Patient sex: F
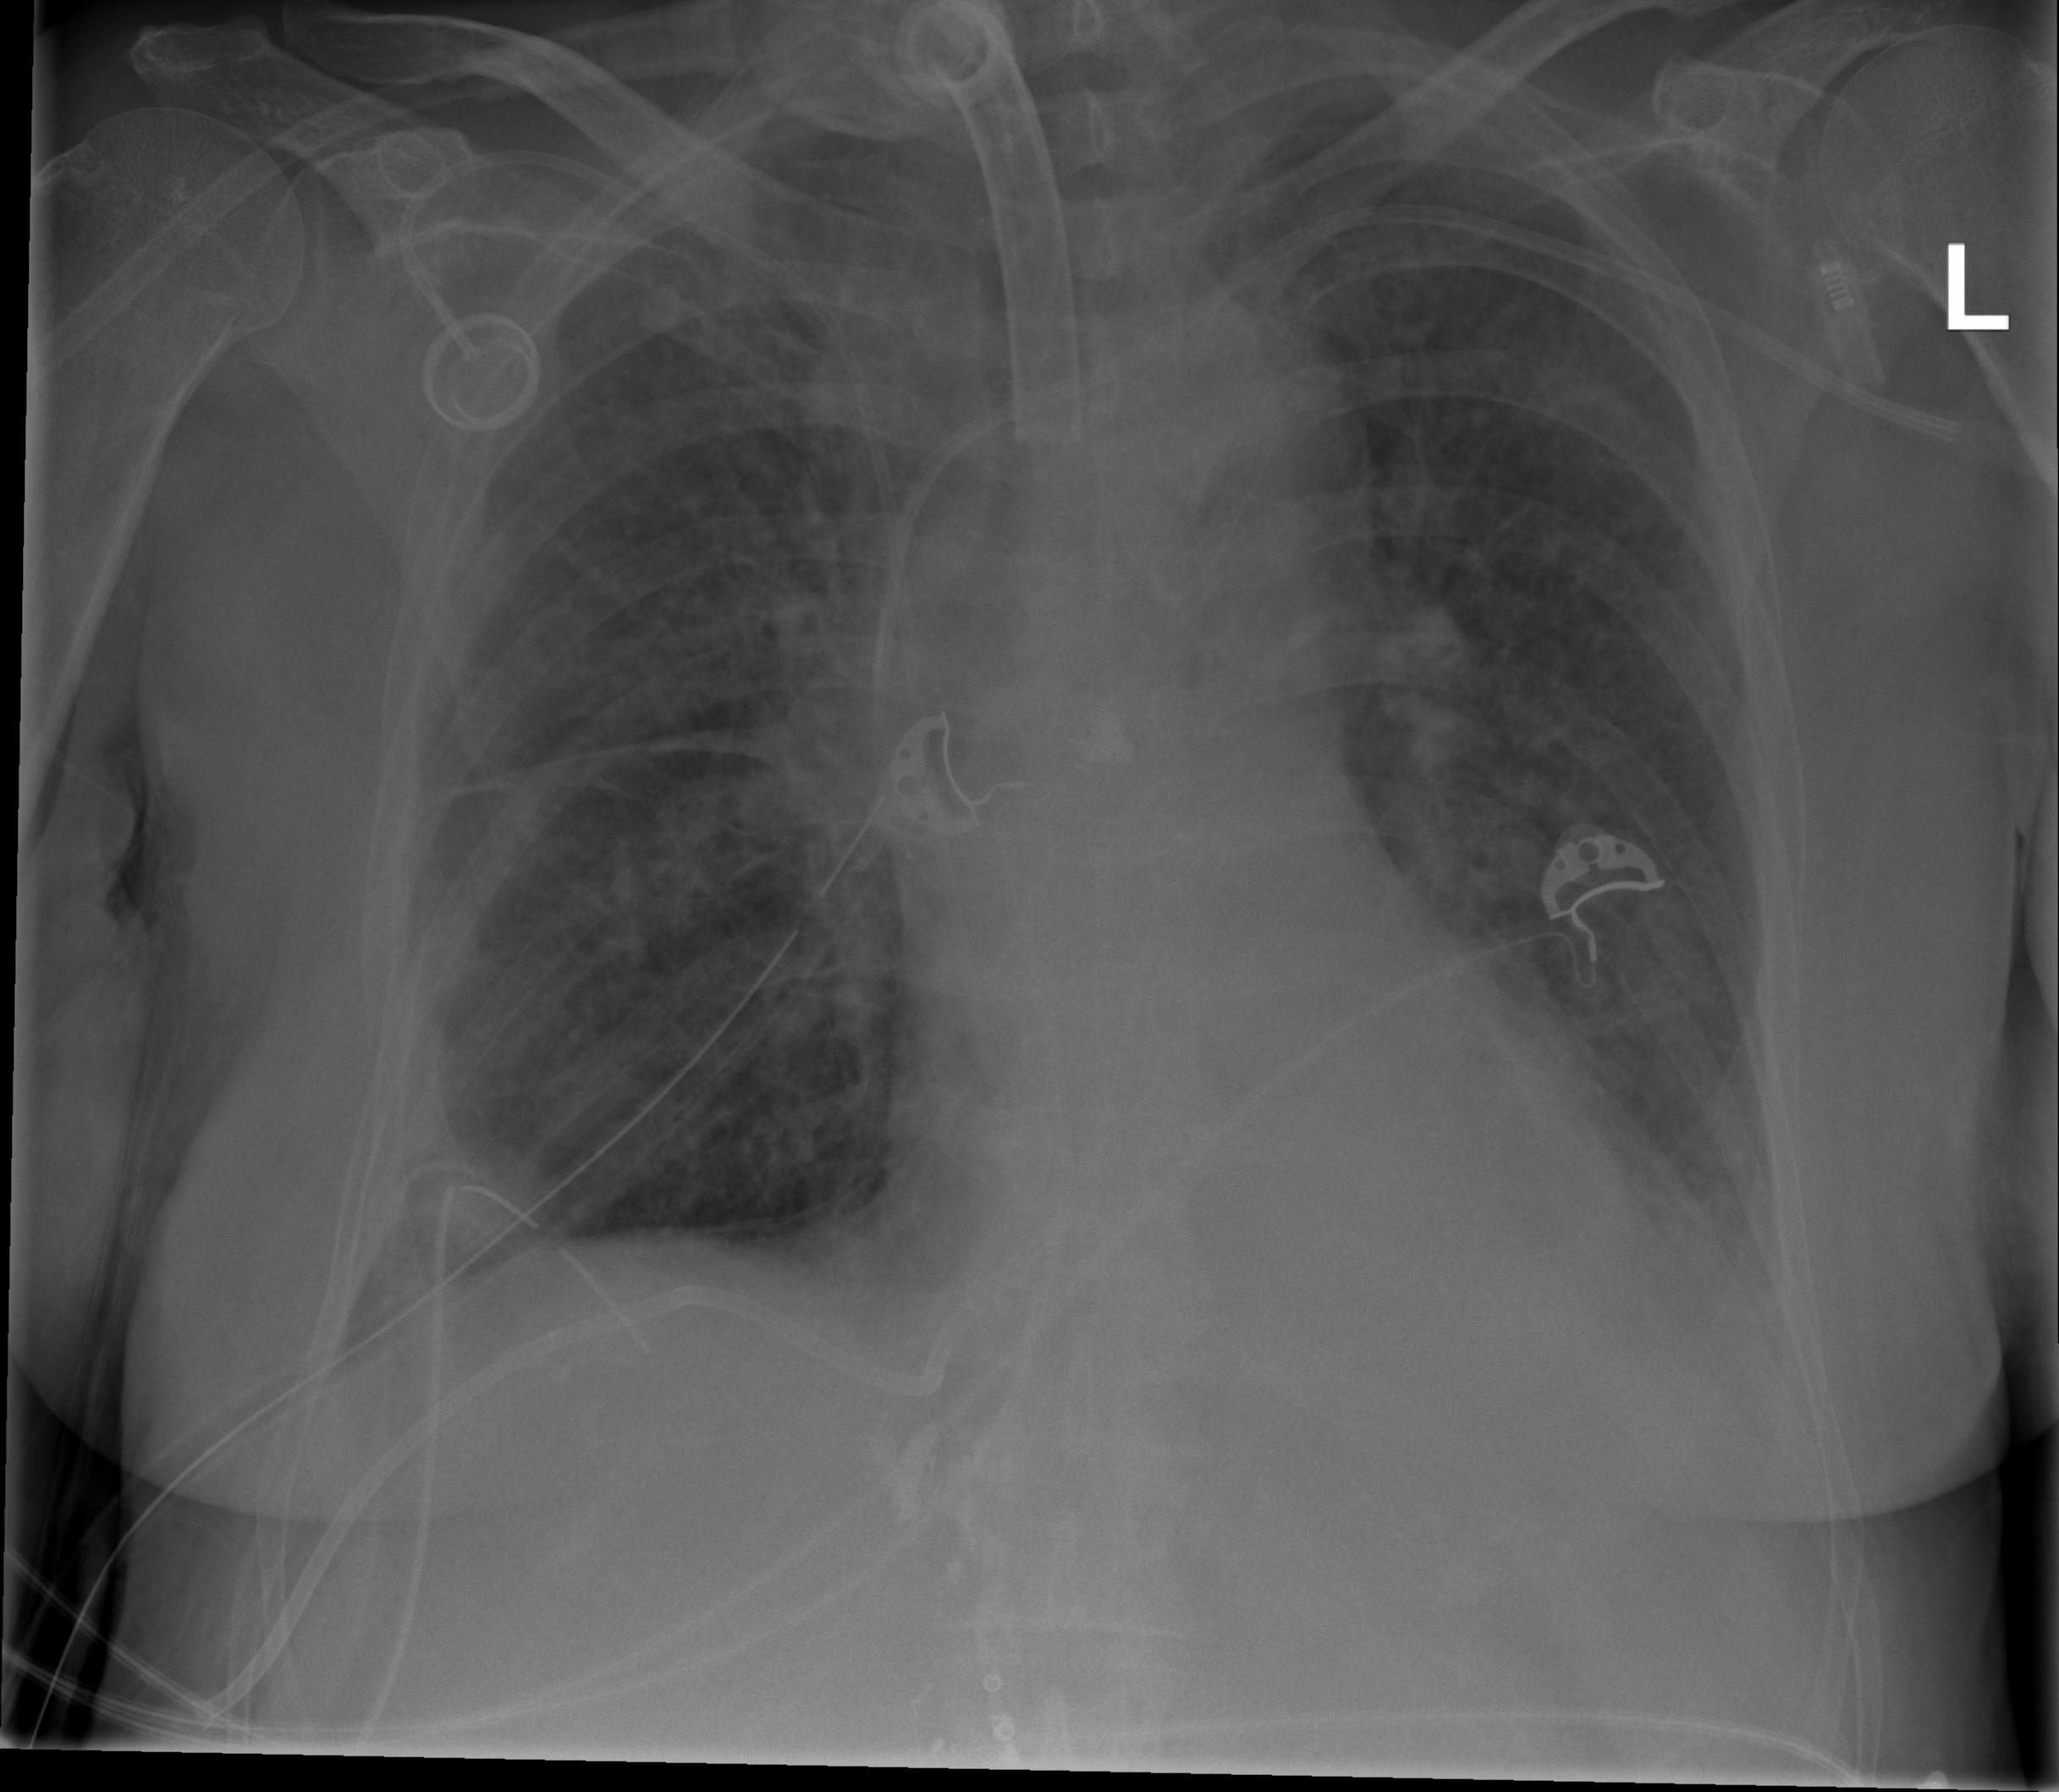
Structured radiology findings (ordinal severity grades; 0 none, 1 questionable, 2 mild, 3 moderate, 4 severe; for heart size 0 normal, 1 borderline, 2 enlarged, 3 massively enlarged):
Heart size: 0
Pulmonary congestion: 2
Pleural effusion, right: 2
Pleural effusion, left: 2
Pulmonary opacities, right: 2
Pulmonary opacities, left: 2
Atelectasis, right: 2
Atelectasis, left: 2